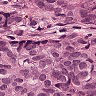
Metastatic tissue present: yes